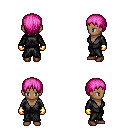
a pixel art fantasy rpg character, female body template, human, dark skin, gray robe, gold greaves, pink plain hairstyle, gold gloves, brown shoes, four views (front, back, left, right), 2x2 character sprite sheet, small pixel art, hard edges, no anti-aliasing